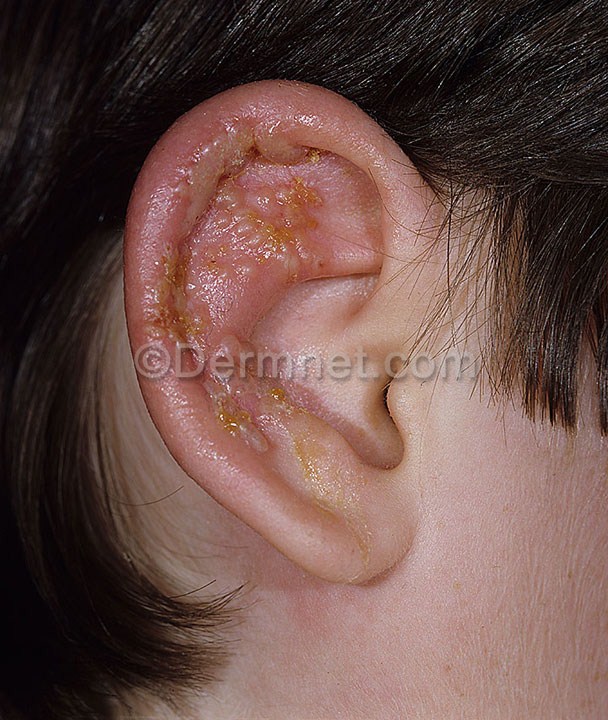
Disease: Light Diseases and Disorders of Pigmentation